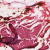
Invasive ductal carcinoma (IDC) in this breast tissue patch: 0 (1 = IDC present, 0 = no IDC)